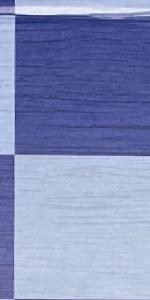
Label: Empty